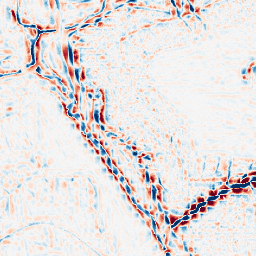
Category: wavelet
Decomposition family: wavelet_biorthogonal
Decomposition parameters: wavelet: bior2.4
level: 3
Upsampling method: sinc_hamming
Upsampling parameters: scale: 2
kernel_size: 8
Upsampling scale: 2